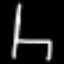
Label: chair